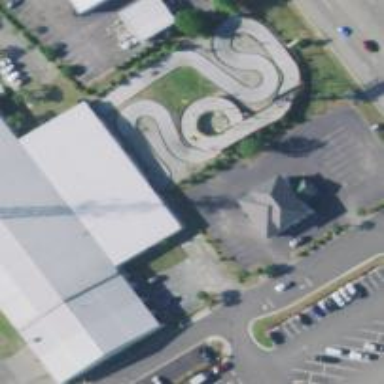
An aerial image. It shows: Raceway for motor sports.